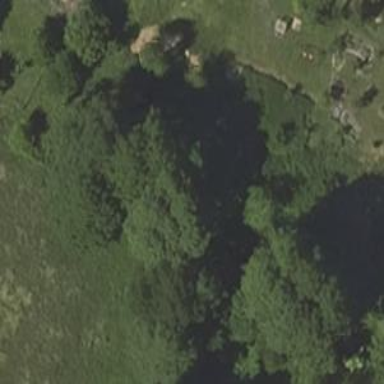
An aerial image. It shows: Deciduous broadleaved tree.